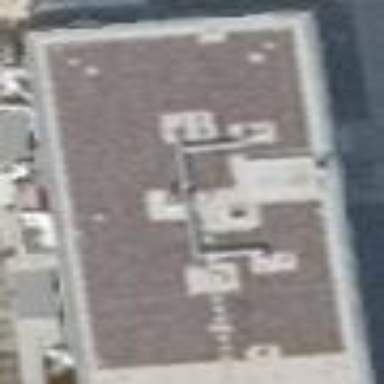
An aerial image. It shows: Apartment building with flat roof.